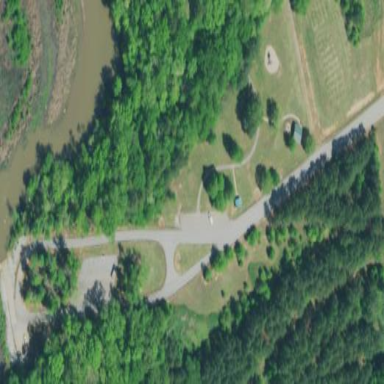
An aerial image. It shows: Park.